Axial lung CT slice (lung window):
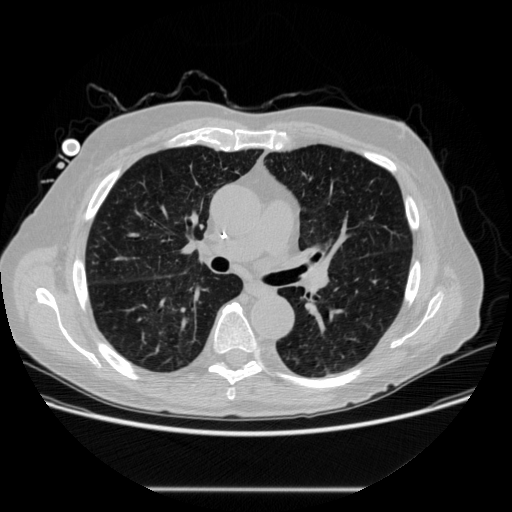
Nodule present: no